Question: I can't run a cron jobs with codeigniter ..
I was looking in google and stackoverflow .. etc
but I can't running it
all of this command I test it but doesn't work
Controller is: management
Method is: sms
'''
php /management/index.php management sms
wget http://saudi-hotels.info/management/sms
saudi-hotels.info/index.php/management/sms
/saudihot/bin/curl http://www.saudi-hotels.info/management/sms
php /http://saudi-hotels.info/index.php management sms
saudi-hotels/index.php/management/sms
php /path/to/index.php management sms >> /dev/null
/home/saudihot/public_html/index.php management sms
php /home/saudihot/public_html/index.php "management sms"
'''
this is cron jobs
this is a link <URL>
I want to run this link every min ..
but it doesn't work
I don't know where is the problem in command line or what?

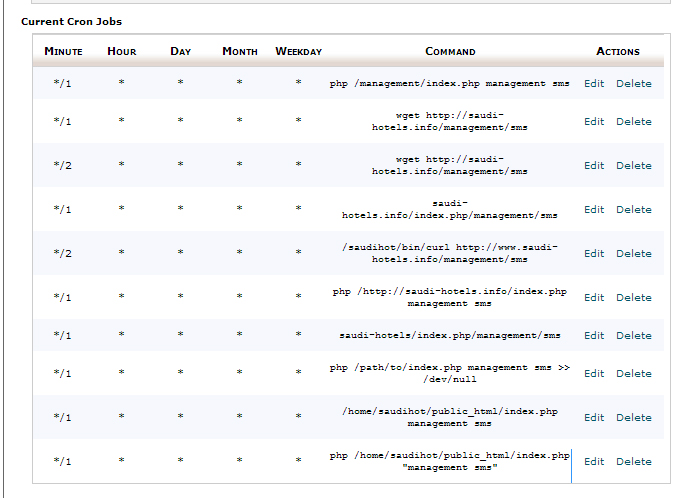
Answer: Fist check if making a HTTP request to the url actually works. I suspect not getting the desired output has something to do whith the code. Try running
<URL>
in a web browser. If it works then try 'wget -q http://www.saudi-hotels.info/management/sms'
or you can use
'PATH_TO_PHP/php PATH_TO_INDEX.PHP/index.php management sms'
Update:
---
I tried to access via browser <URL> it redirected me to the home page. Seems there are some routing issues. Check .htaccess and routes.php in the config folder